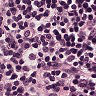
Metastatic tissue present: no